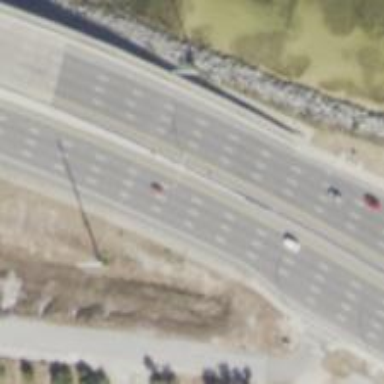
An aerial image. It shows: This image shows trunk highway that functions as expressway.